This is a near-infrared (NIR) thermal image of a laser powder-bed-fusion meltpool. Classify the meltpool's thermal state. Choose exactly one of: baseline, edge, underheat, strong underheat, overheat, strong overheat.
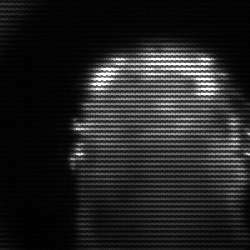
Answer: baseline